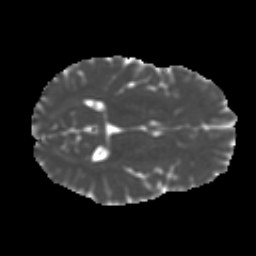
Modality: MD
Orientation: axial
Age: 16
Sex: male
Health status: ill
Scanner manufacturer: ge
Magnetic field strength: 3 T
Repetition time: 6.752 s
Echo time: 0.079 s